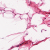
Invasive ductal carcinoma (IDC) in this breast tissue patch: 0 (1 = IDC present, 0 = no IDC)